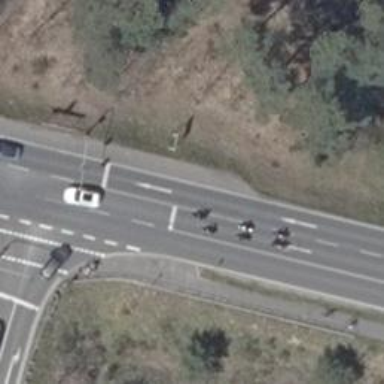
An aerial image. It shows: Road with traffic signals.